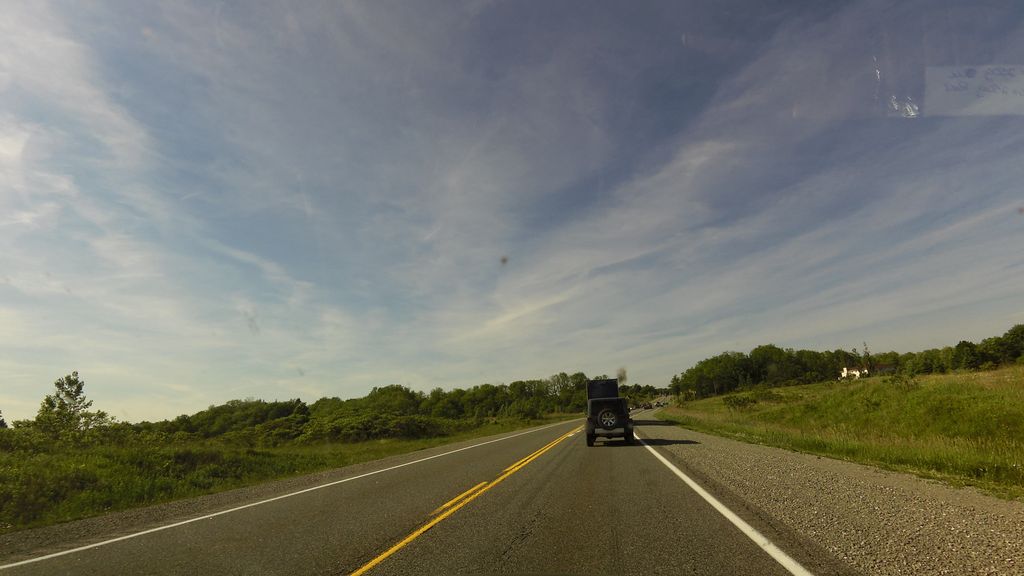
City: hamilton